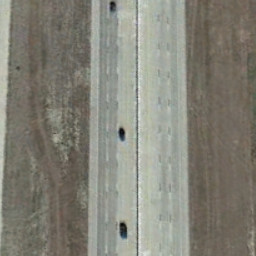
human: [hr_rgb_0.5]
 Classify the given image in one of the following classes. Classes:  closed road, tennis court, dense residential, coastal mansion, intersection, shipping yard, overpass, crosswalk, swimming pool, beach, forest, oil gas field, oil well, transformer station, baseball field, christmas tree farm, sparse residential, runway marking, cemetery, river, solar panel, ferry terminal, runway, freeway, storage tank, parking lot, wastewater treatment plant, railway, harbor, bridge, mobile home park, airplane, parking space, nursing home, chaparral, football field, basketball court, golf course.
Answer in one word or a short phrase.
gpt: freeway